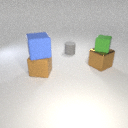
small gray rubber cylinder behind large brown rubber cube